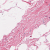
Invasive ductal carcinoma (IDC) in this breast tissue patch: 0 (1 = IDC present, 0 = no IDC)